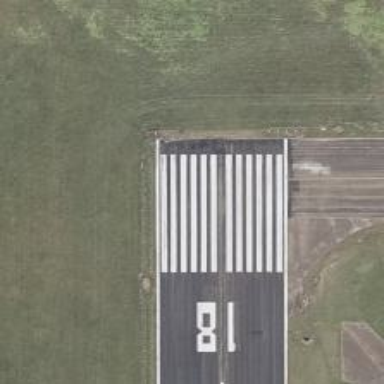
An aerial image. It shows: Runway surface made of asphalt at airport.